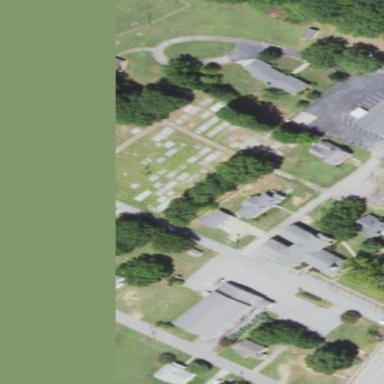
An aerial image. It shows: Cemetery.